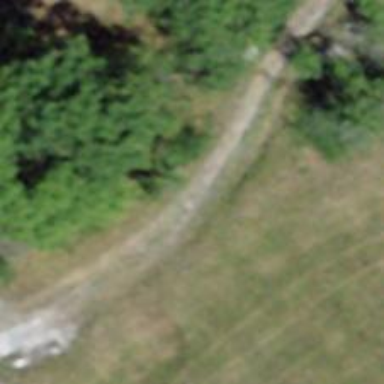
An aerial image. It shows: Path on the ground.